Question: I have this question :

The program is very simple :
'''
sub(b, a)
<=>
sub(x, y)
x = x + y = 3 + 2 = 5
y = x + y = 5 + 2 = 7
<=>
b = 5
a = 7
'''
therefore is the right answer
but the given answer is (a = 7, b =3 )
Why? What am i missing here ?
Any help is greatly appreciated !
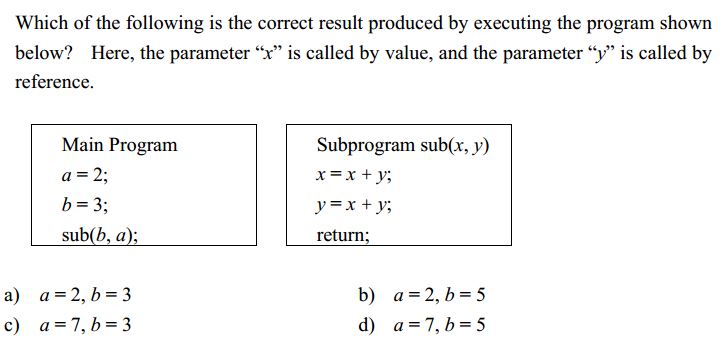
Answer: Note that "the parameter 'x' is called by value, and the parameter 'y' is called by reference".
So 'b' is passed by , which means that the 'x' inside 'sub' is just a local variable - it's not pointing to the same location as 'b'.
Therefore, the changes made to 'x' inside 'sub' do not affect the variable 'b' that was passed in.
Contrast with 'y' which is passed by , which means that 'y' and 'a' are actually the same variable, so changes to 'y' inside 'sub' are reflected in 'a' outside of it.